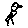
Label: bird